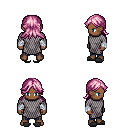
a pixel art fantasy rpg character, male body template, human, dark skin, chain mail, magenta pants, pink loose hair, white cloth bandages, gray slippers, four views (front, back, left, right), 2x2 character sprite sheet, small pixel art, hard edges, no anti-aliasing